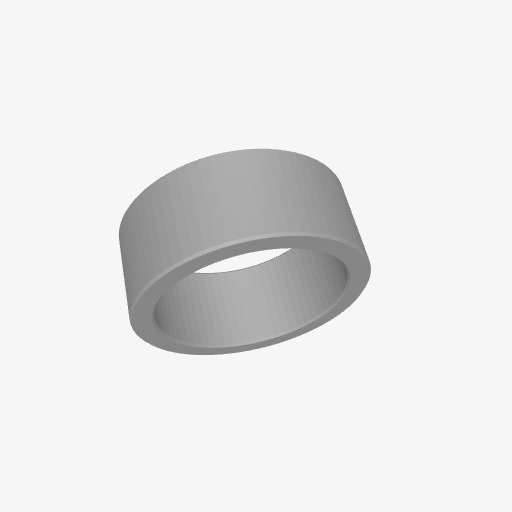
Part: Spacer8ID10OD4